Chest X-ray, AP view. Patient: 53 years old, sex M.
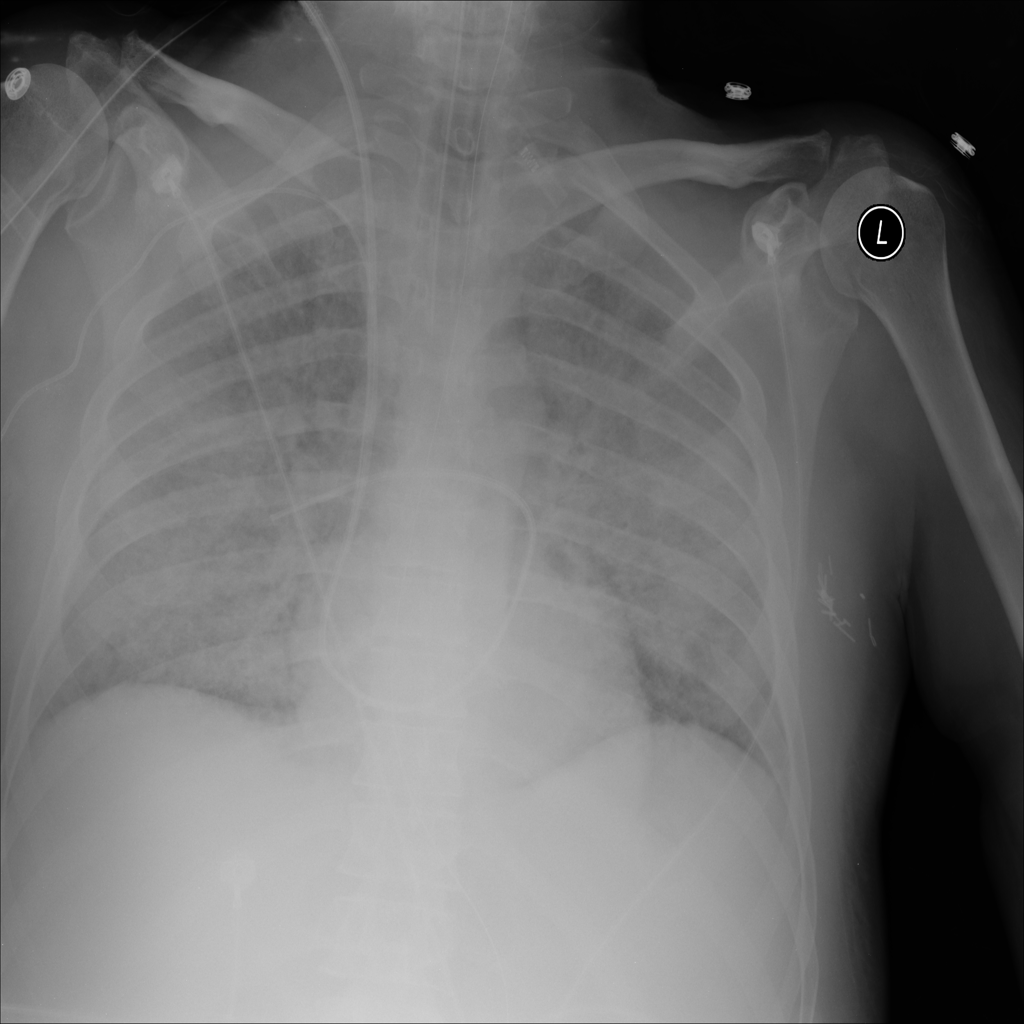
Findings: Edema, Infiltration